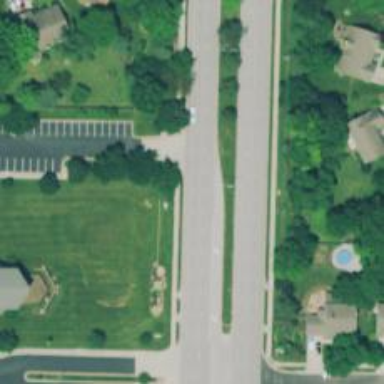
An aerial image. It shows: Road with dash markings.